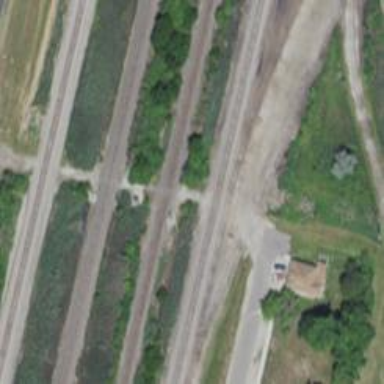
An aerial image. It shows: Level crossing along the railway.